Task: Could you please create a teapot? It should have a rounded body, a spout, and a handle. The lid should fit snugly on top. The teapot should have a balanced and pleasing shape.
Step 106:
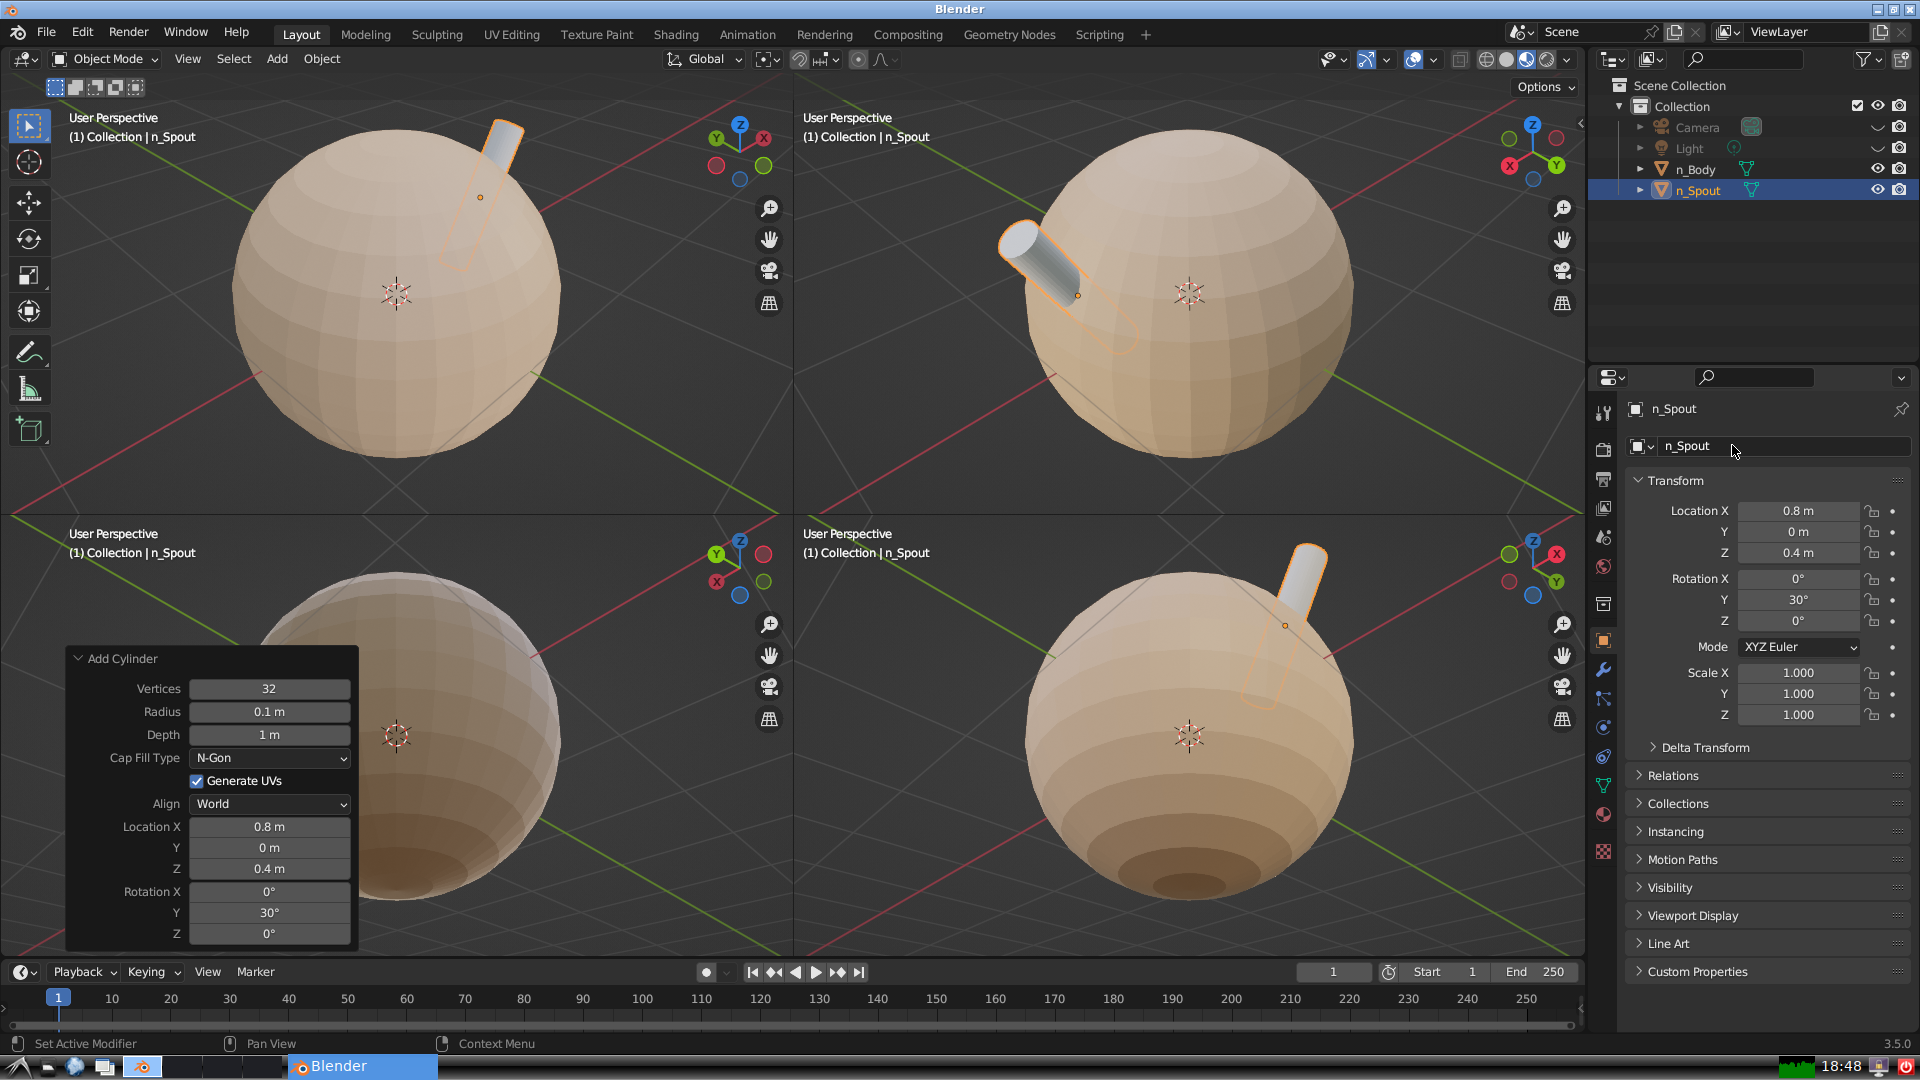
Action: {"mouse_move": [1603, 815]}